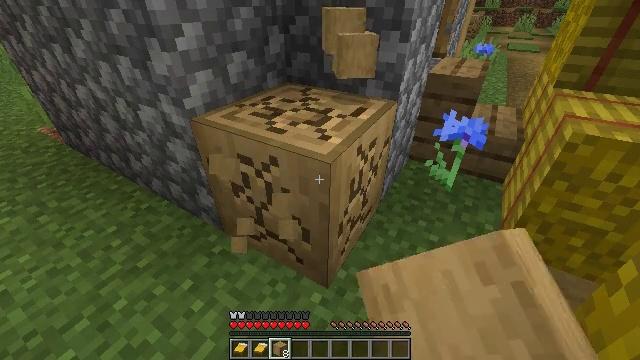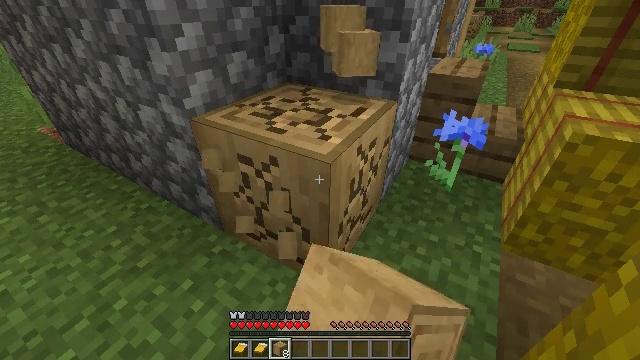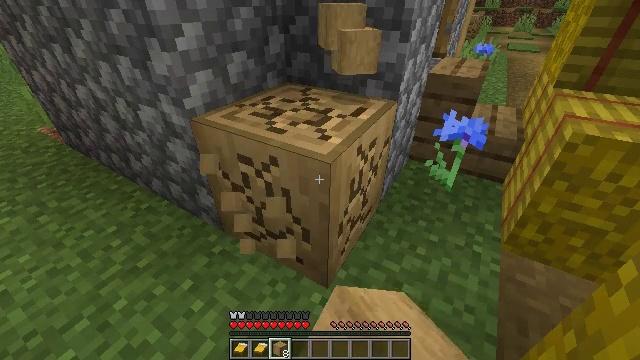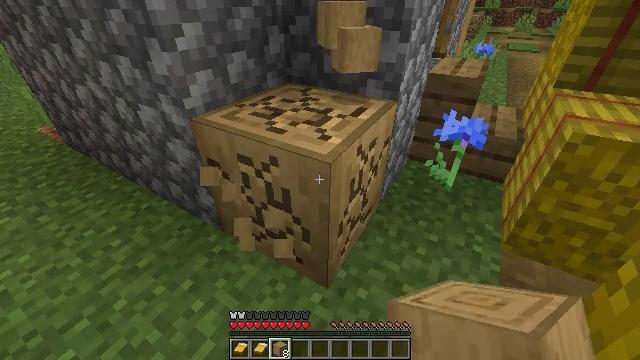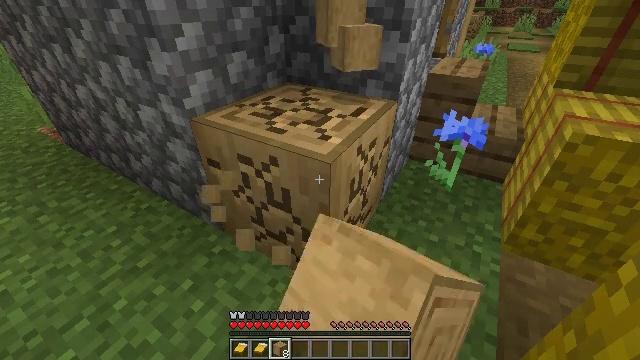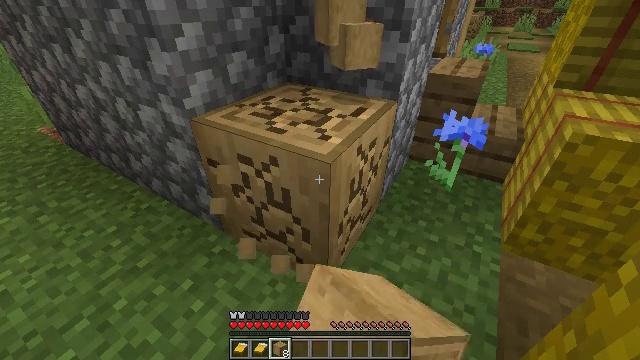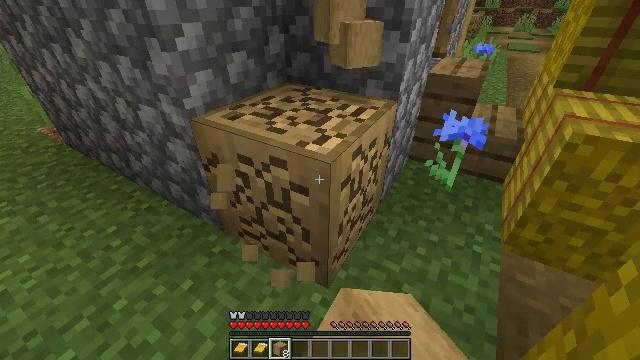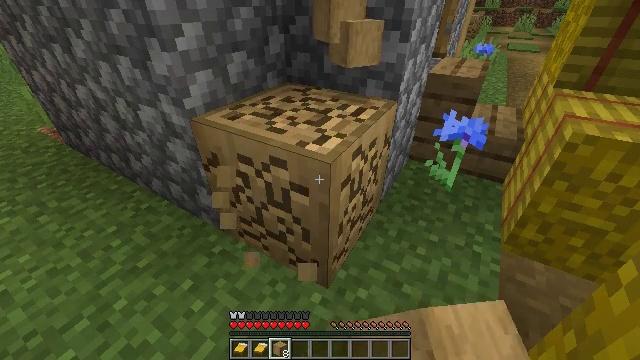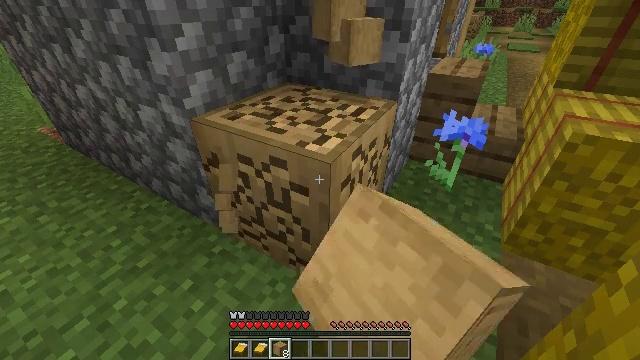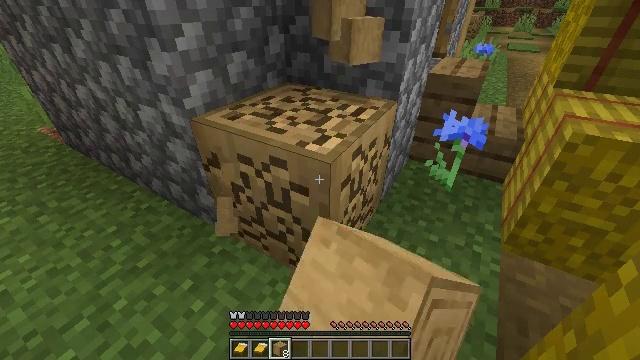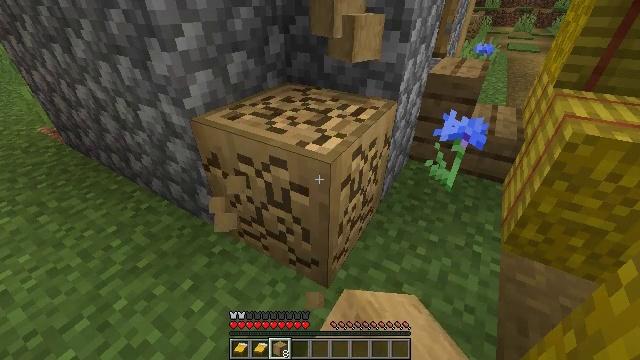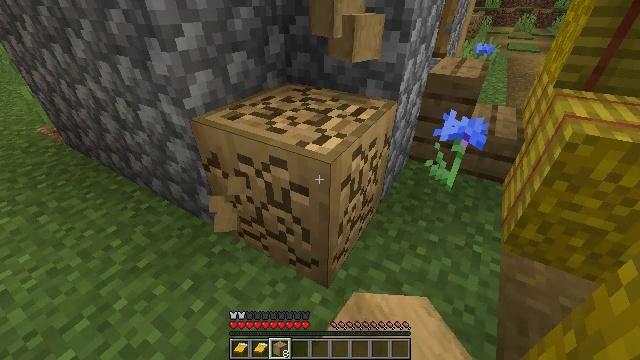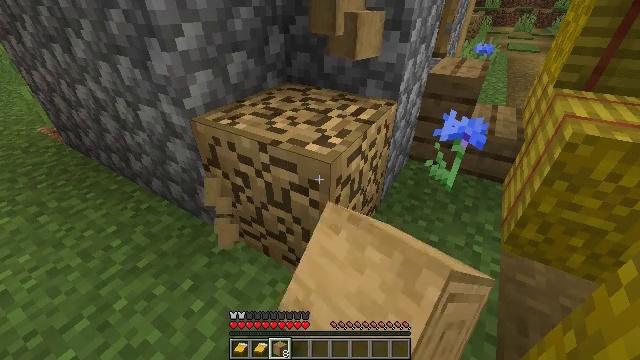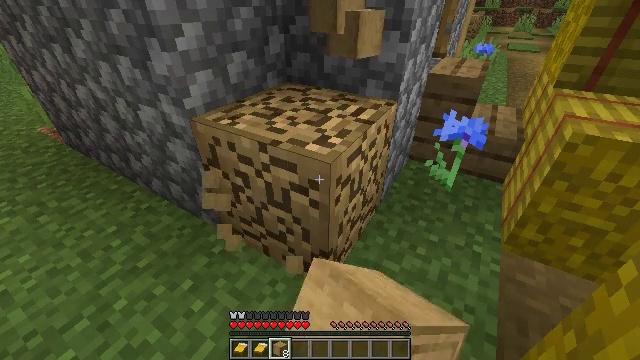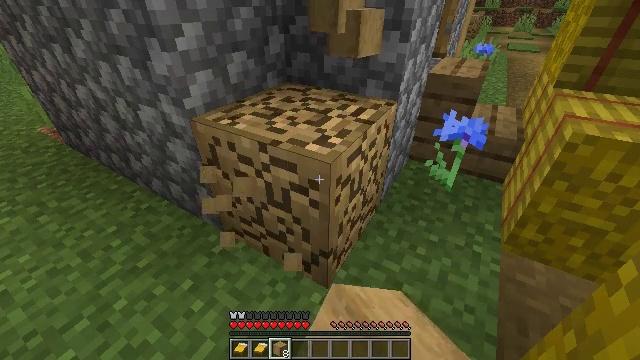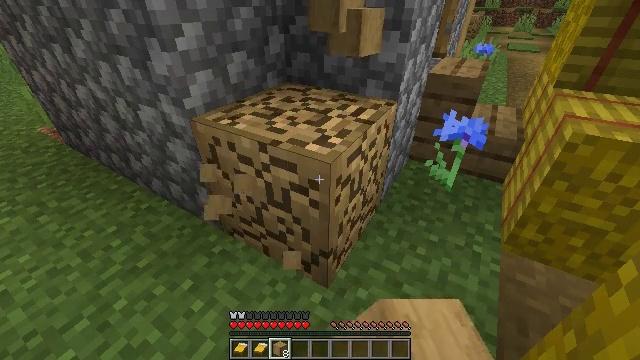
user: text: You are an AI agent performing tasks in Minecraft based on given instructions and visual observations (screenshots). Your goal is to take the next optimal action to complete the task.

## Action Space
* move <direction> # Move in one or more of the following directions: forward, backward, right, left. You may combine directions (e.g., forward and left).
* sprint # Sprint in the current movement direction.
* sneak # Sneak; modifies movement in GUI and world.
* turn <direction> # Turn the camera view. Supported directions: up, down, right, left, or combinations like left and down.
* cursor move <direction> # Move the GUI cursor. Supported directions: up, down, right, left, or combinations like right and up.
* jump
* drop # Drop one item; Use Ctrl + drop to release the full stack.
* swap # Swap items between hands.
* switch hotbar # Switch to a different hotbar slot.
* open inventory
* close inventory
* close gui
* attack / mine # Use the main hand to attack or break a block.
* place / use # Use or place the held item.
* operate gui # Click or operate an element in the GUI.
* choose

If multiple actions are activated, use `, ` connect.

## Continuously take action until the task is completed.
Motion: motion action
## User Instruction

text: Retrieve the stripped oak log.
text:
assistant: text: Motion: attack / mine
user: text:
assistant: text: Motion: attack / mine
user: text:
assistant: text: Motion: attack / mine
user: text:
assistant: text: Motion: attack / mine
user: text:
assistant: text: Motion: attack / mine
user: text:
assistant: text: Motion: attack / mine
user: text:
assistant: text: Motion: attack / mine
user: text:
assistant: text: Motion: attack / mine
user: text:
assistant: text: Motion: attack / mine
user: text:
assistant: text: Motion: attack / mine
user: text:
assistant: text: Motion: attack / mine
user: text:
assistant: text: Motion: attack / mine
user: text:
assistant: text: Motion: attack / mine
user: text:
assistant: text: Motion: attack / mine
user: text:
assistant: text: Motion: attack / mine
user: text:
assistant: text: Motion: attack / mine
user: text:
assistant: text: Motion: attack / mine
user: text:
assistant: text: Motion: attack / mine
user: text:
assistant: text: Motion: attack / mine
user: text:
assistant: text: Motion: attack / mine
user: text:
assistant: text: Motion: attack / mine
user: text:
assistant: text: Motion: attack / mine
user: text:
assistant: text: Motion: attack / mine